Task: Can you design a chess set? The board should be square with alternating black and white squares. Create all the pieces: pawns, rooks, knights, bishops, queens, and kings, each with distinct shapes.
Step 5122:
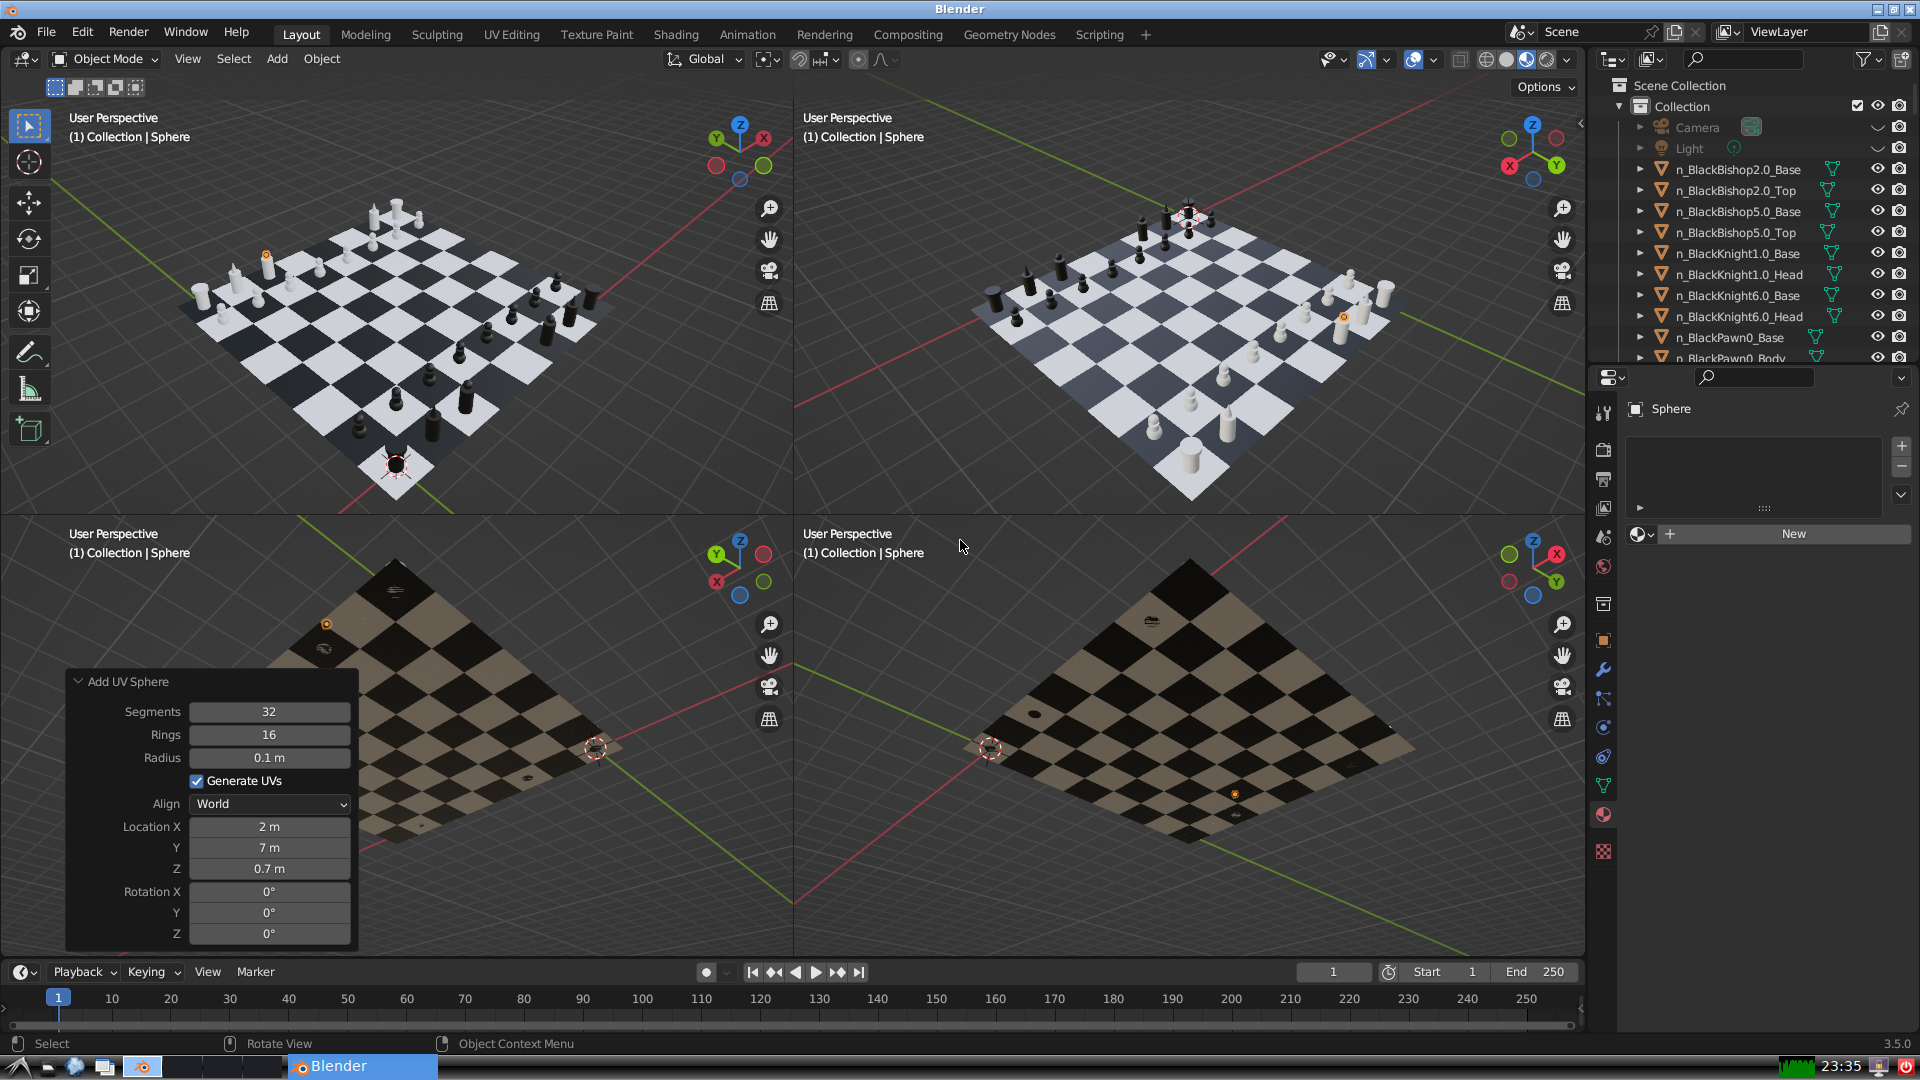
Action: {"key_press": ['Ctrl, Home']}